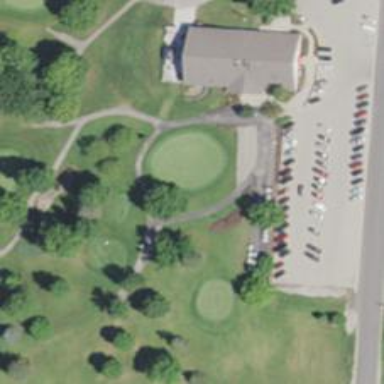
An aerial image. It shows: Path for golf carts.